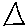
Label: triangle